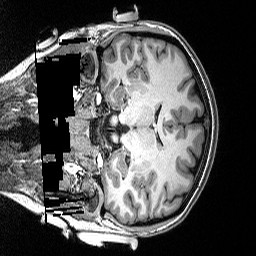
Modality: T1w
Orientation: coronal
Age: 27
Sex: female
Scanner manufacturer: siemens
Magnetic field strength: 3 T
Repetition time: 2.53 s
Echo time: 0.0033 s